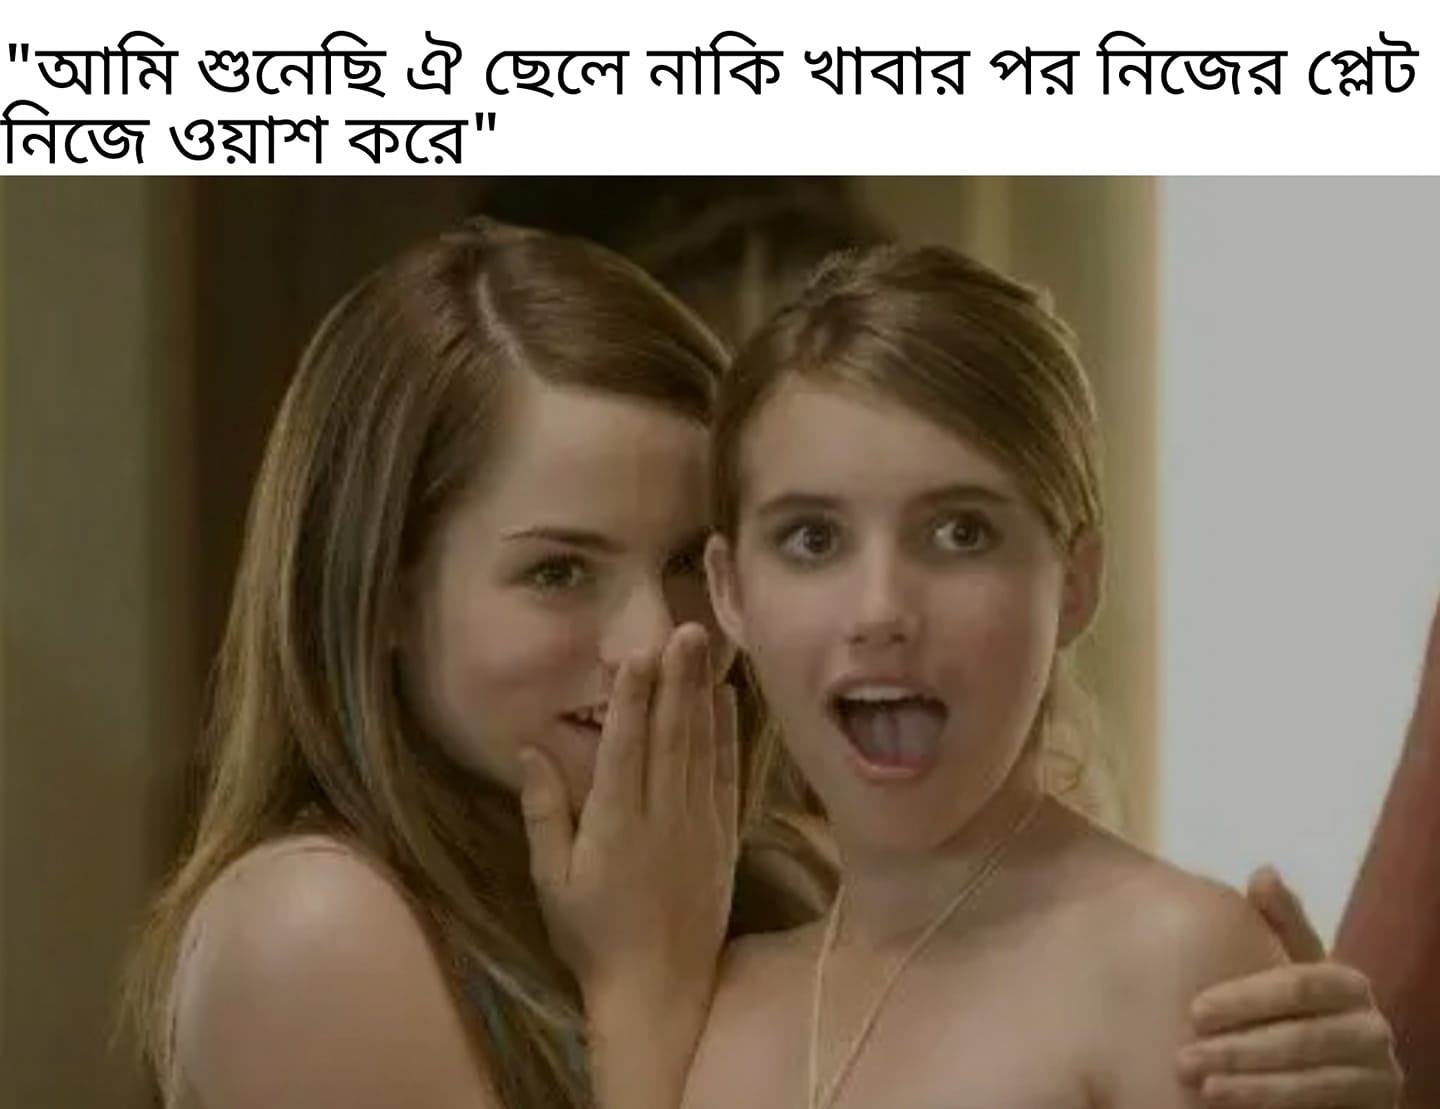
Caption: " আমি শুনেছি ঐ ছেলে নাকি খাবার পর নিজের প্লেট নিজে ওয়াশ করে "
Label: non-hate